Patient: sex F, age 57
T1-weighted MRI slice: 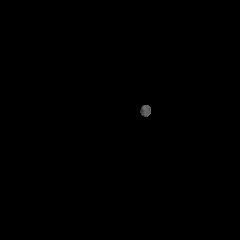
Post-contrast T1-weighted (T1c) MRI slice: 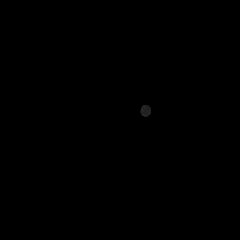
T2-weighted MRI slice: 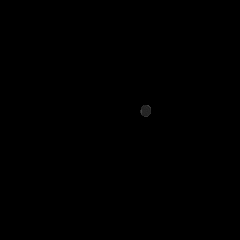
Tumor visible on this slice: no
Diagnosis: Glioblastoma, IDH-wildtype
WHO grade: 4